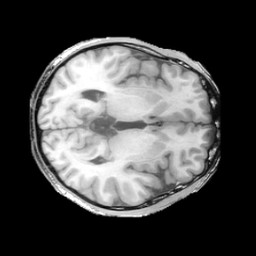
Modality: T1w
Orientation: axial
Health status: ill
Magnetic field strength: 3 T